Question: I have used following code for masking
'''
imgMask = UIImageView(image: image)
imgImage.mask = imgMask
'''
Now, I want to change background color to yellow, like this:

How can I achieve this?
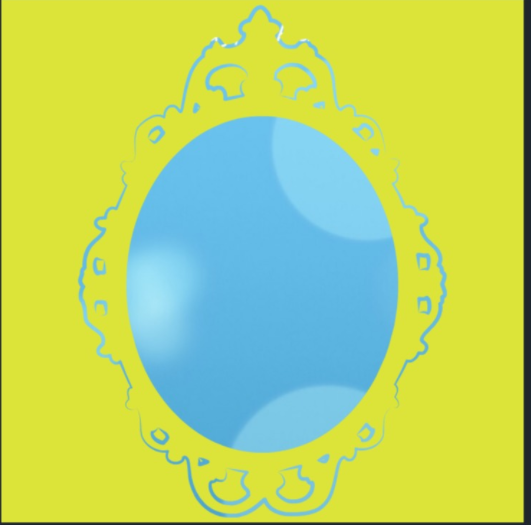
Answer: '''
let templateImage = originalImage.imageWithRenderingMode(UIImageRenderingModeAlwaysTemplate)
myImageView.image = templateImage
myImageView.tintColor = UIColor.orangeColor()
'''